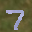
Label: 7